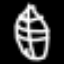
Label: leaf